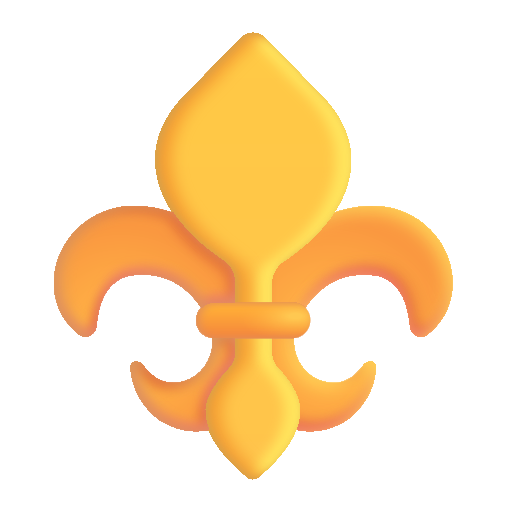
fleur de lis color